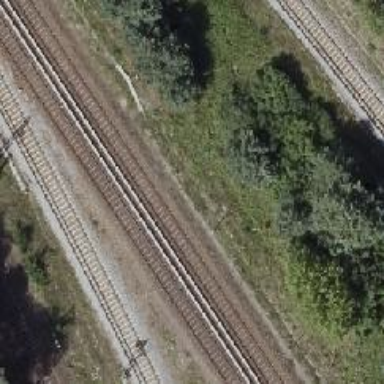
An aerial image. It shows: Railway signal.